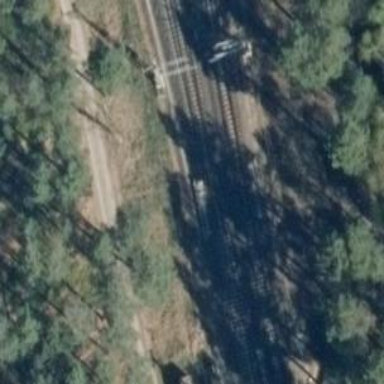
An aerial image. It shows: Railway switch.